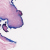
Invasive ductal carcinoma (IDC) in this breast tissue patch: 0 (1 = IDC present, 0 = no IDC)